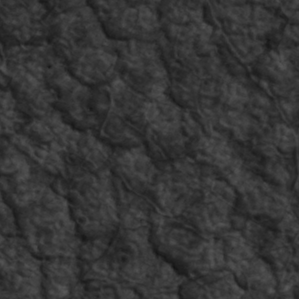
Label: non_frost